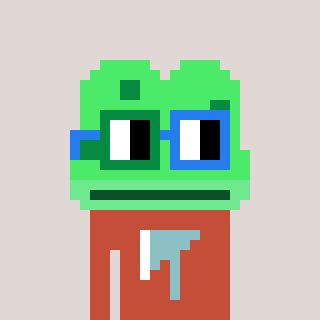
a pixel art character with square green and blue glasses, a frog-shaped head and a rust-colored body on a warm background